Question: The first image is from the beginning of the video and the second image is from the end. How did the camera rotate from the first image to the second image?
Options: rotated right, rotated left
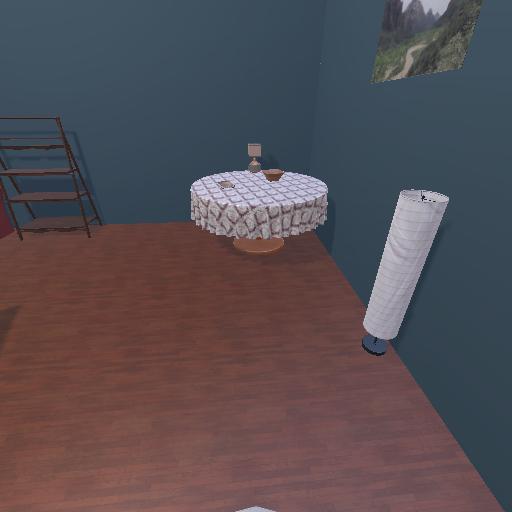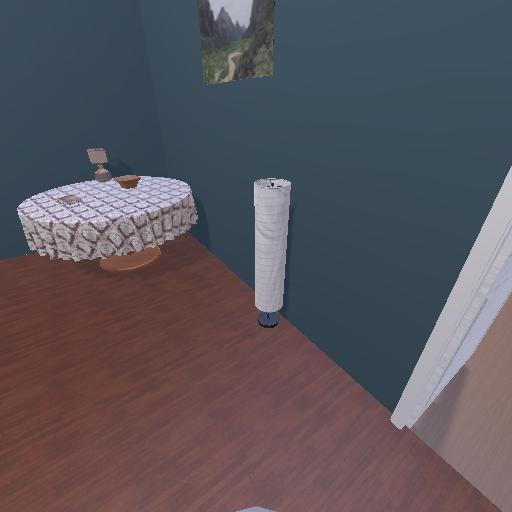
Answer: rotated right